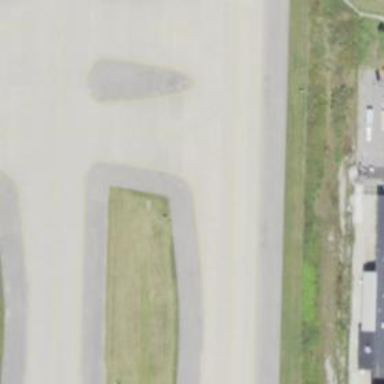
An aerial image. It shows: Image of taxiway at airport.